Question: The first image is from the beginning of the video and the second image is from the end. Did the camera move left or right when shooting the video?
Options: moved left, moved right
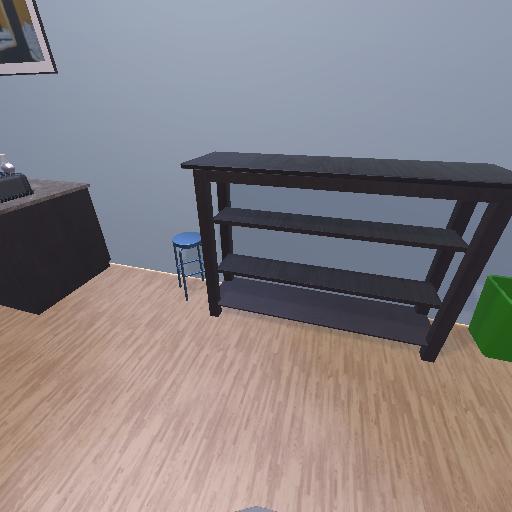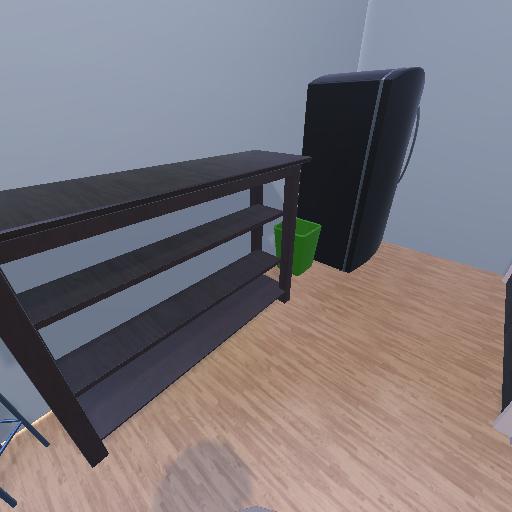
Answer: moved left